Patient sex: M
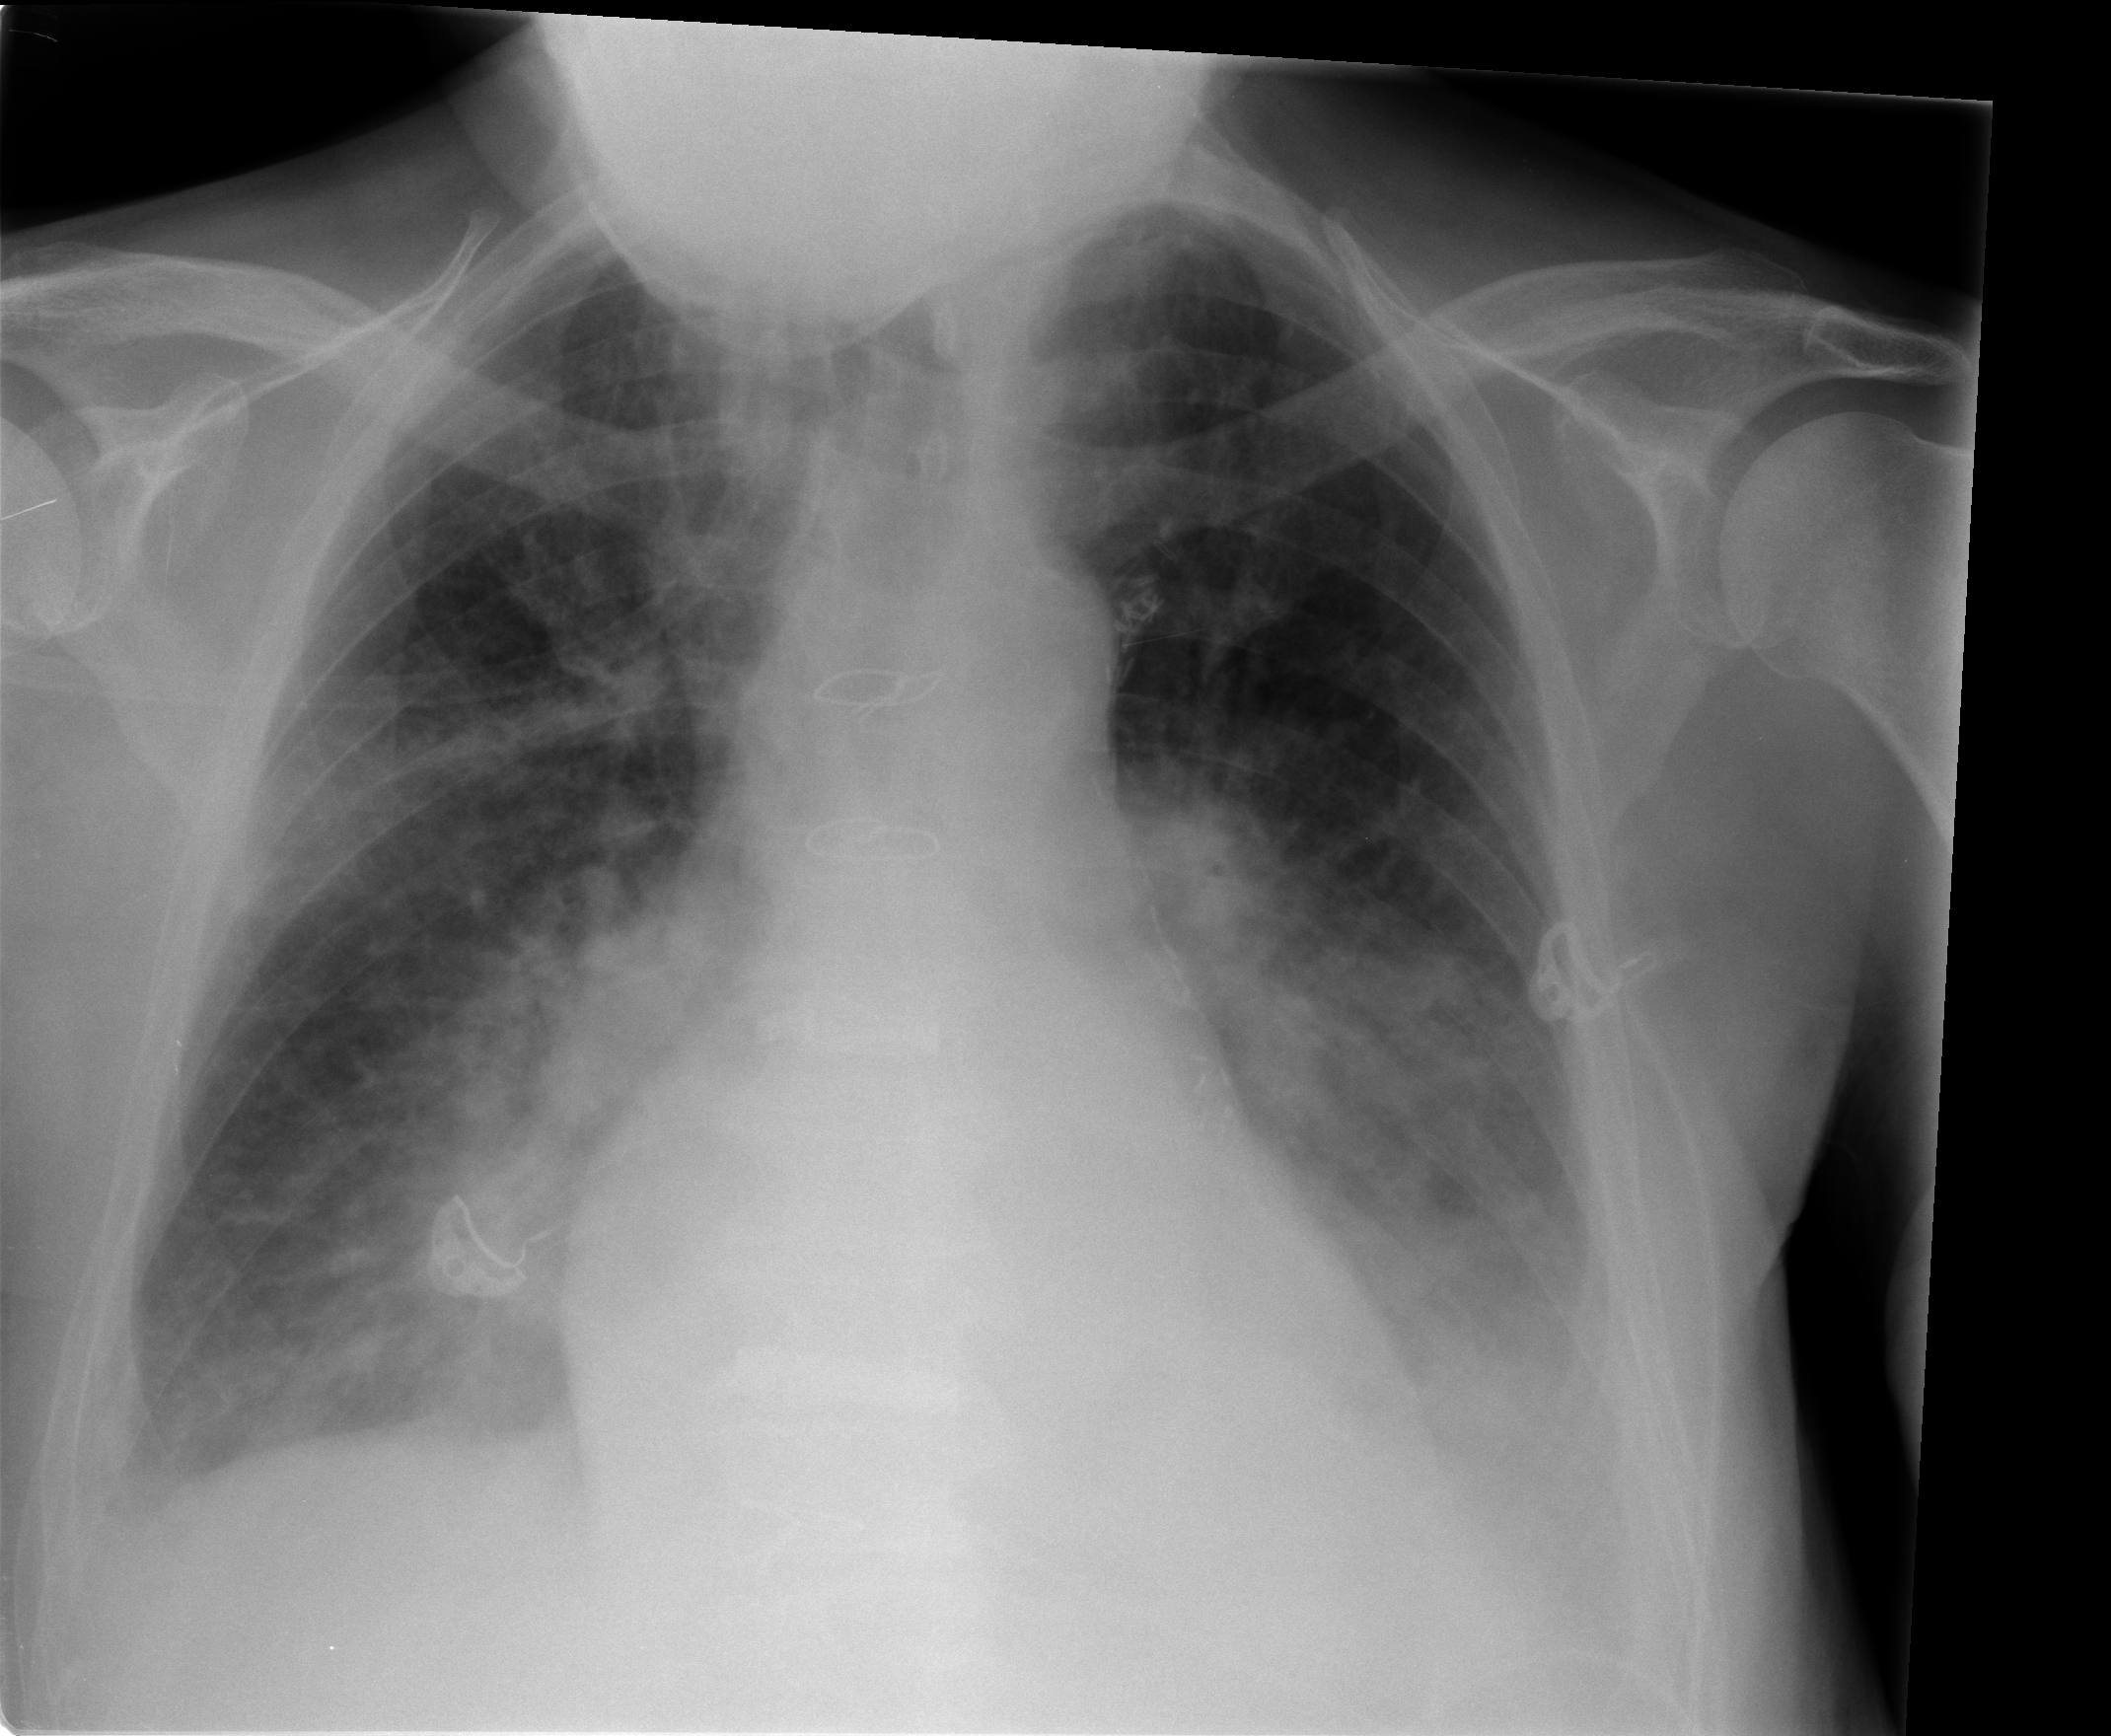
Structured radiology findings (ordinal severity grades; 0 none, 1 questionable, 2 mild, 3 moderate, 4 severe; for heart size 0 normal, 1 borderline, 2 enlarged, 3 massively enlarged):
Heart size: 0
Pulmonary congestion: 2
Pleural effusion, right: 2
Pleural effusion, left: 2
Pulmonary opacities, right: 1
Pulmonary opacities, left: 2
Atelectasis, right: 2
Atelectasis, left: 2